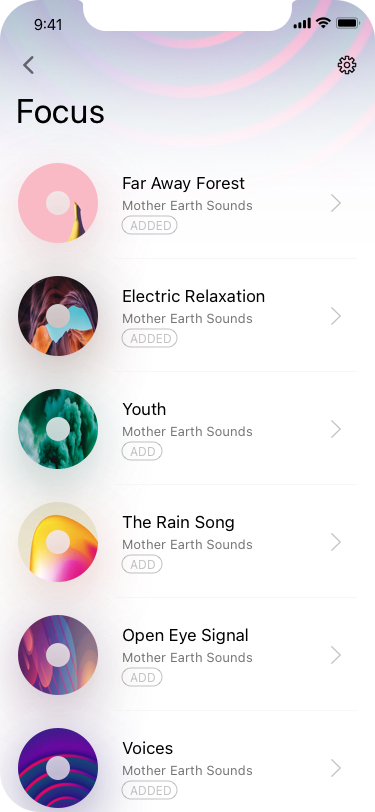
Text in this UI design:
Focus